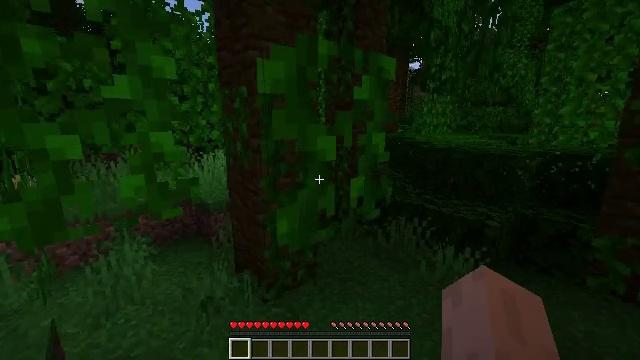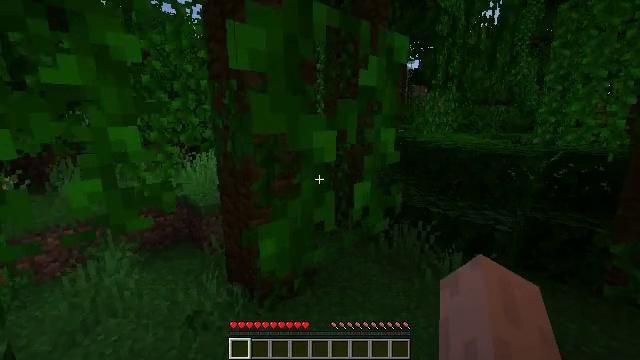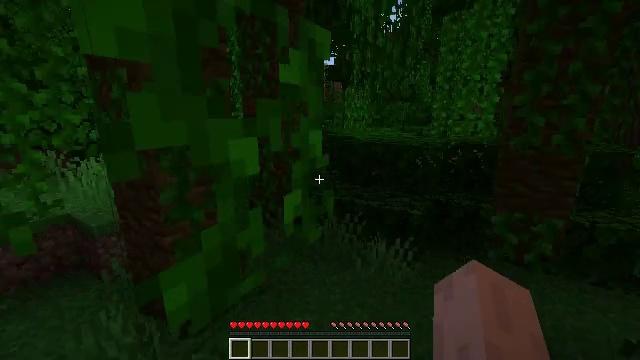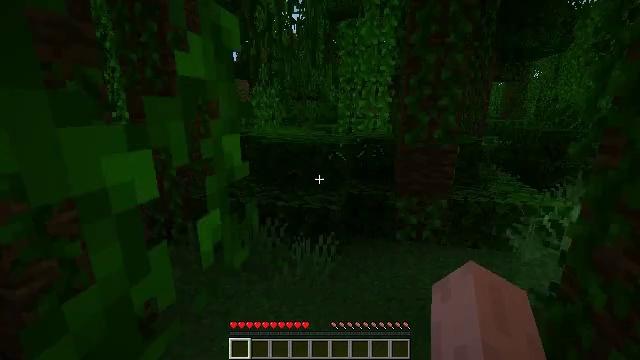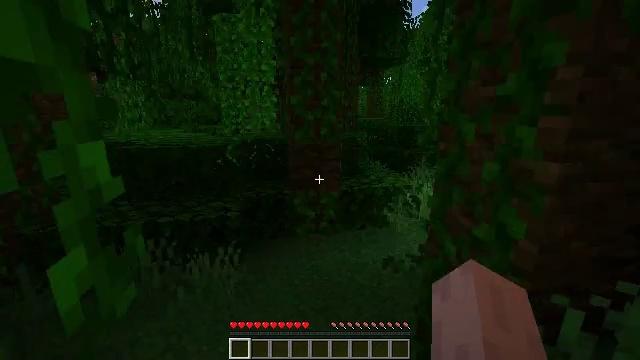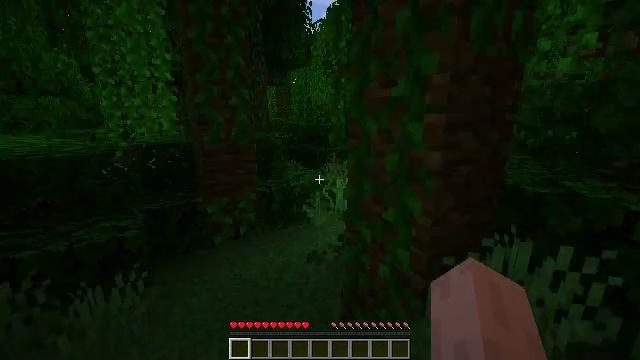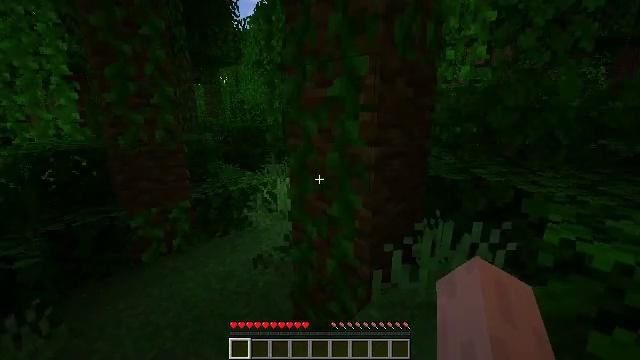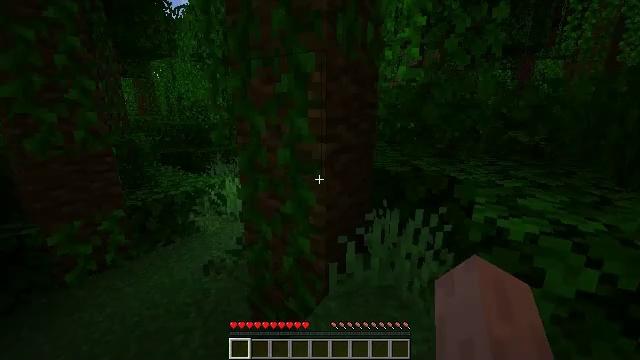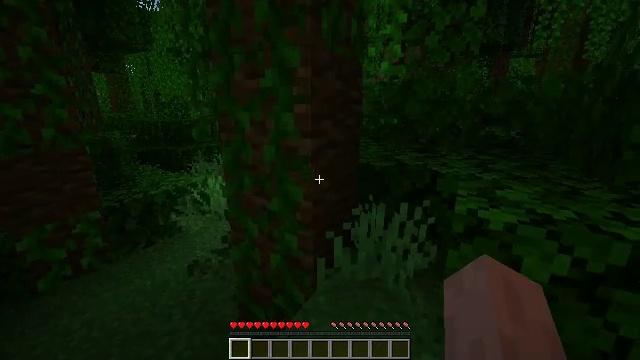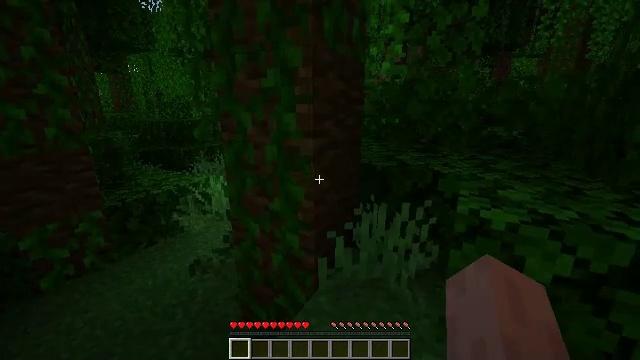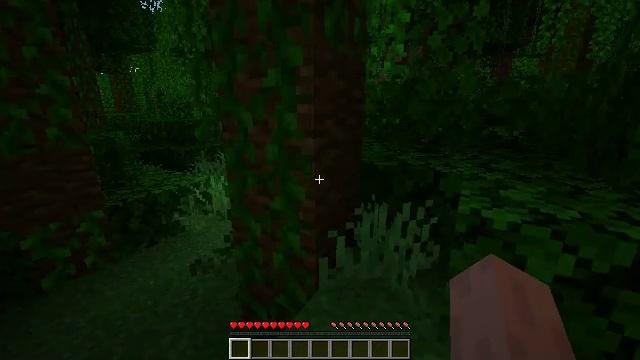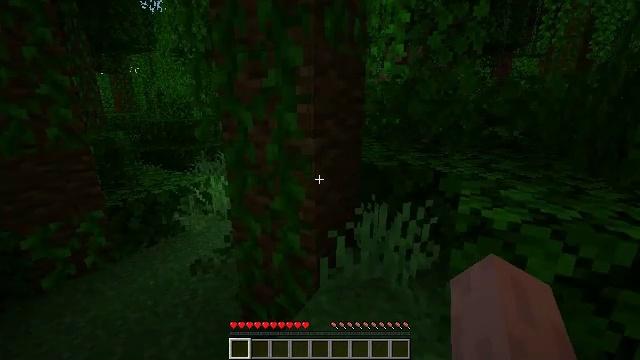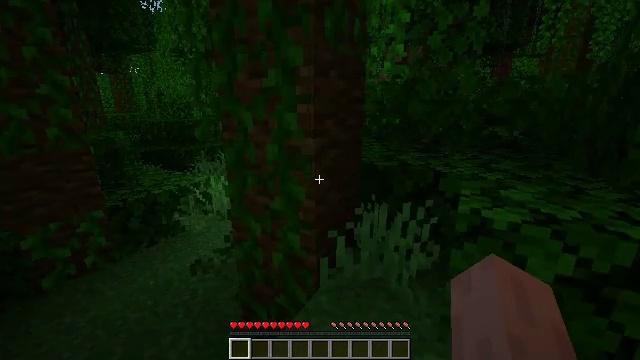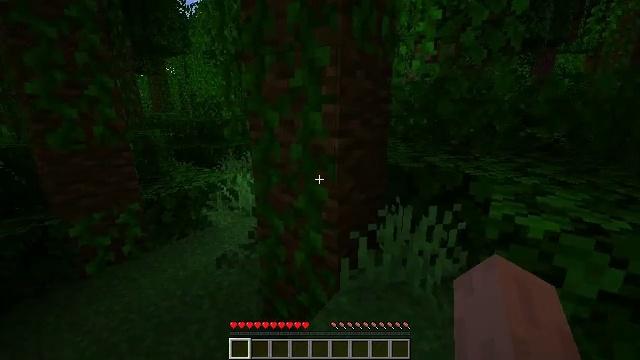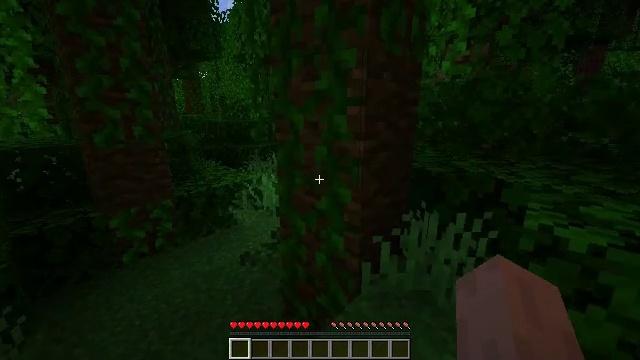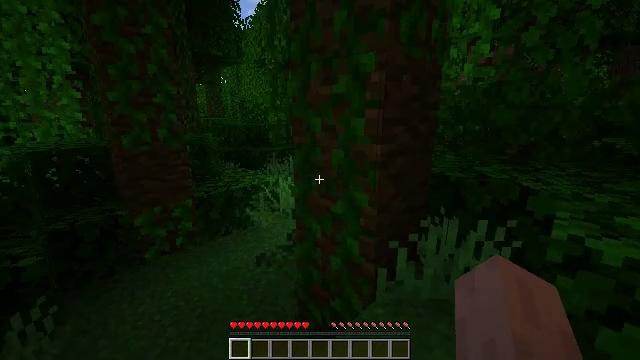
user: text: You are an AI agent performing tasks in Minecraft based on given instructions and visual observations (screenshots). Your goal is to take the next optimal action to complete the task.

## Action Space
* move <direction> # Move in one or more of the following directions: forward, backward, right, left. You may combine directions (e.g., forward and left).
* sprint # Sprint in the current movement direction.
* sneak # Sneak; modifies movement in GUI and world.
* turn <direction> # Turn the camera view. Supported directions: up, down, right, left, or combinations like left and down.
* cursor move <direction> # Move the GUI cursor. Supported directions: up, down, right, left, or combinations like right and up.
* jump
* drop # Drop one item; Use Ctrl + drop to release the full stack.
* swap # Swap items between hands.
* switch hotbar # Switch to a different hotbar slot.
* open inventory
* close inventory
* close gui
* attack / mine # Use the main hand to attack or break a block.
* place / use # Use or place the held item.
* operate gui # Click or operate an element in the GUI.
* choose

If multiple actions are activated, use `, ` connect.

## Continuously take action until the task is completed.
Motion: motion action
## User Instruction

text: Chop down a jungle log from the jungle tree.
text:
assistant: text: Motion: move forward
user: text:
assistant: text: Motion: move forward, turn right
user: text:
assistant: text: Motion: turn right
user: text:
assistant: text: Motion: turn right
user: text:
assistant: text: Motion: turn right
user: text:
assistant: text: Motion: turn right
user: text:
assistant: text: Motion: turn right
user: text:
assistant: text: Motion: turn right
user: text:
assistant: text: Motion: no_op
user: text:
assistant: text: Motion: no_op
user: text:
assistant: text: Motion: no_op
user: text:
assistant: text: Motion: no_op
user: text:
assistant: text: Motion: turn left
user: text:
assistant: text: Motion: turn left
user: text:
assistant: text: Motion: turn left
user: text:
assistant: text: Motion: no_op
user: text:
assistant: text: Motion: move forward
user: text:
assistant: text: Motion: move forward and move left
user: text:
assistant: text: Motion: move forward and move left, turn right and down
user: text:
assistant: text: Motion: move forward and move left, turn right and down
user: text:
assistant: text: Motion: move forward and move left, turn right
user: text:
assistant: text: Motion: move forward and move left, turn right
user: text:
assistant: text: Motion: move forward and move left, turn right and down
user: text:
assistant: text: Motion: move forward and move left, turn right and down
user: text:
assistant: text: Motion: move forward, turn right
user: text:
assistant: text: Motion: move forward, turn right
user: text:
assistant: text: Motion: move forward, turn right
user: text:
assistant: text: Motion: move forward and move right, turn right
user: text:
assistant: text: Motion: move forward and move right, turn right
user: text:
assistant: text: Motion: move forward and move right, turn right